Field crop: maize
Growth stage: 2
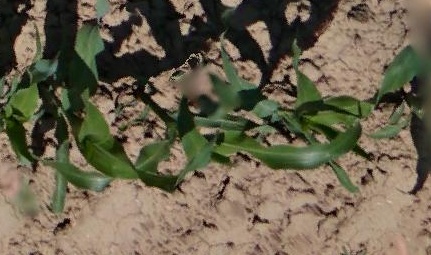
Species: maize